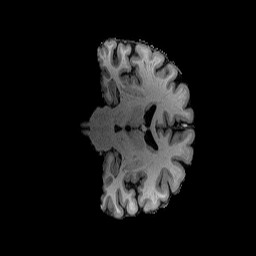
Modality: T1w
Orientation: coronal
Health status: healthy